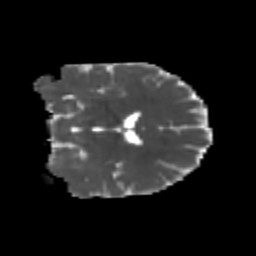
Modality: MD
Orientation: coronal
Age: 23
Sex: male
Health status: healthy